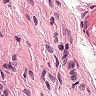
Metastatic tissue present: no